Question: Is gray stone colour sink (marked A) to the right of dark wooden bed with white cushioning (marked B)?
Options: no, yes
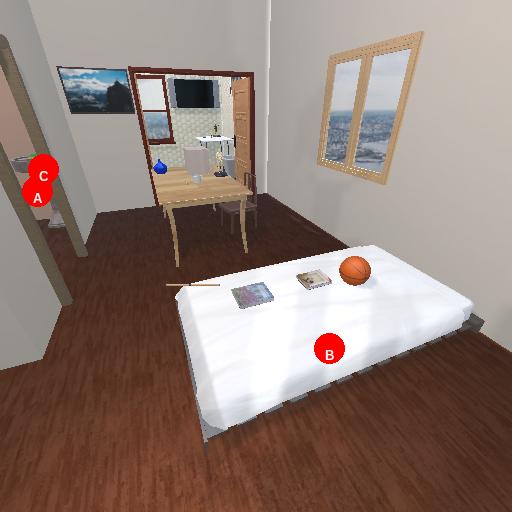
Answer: no